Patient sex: M
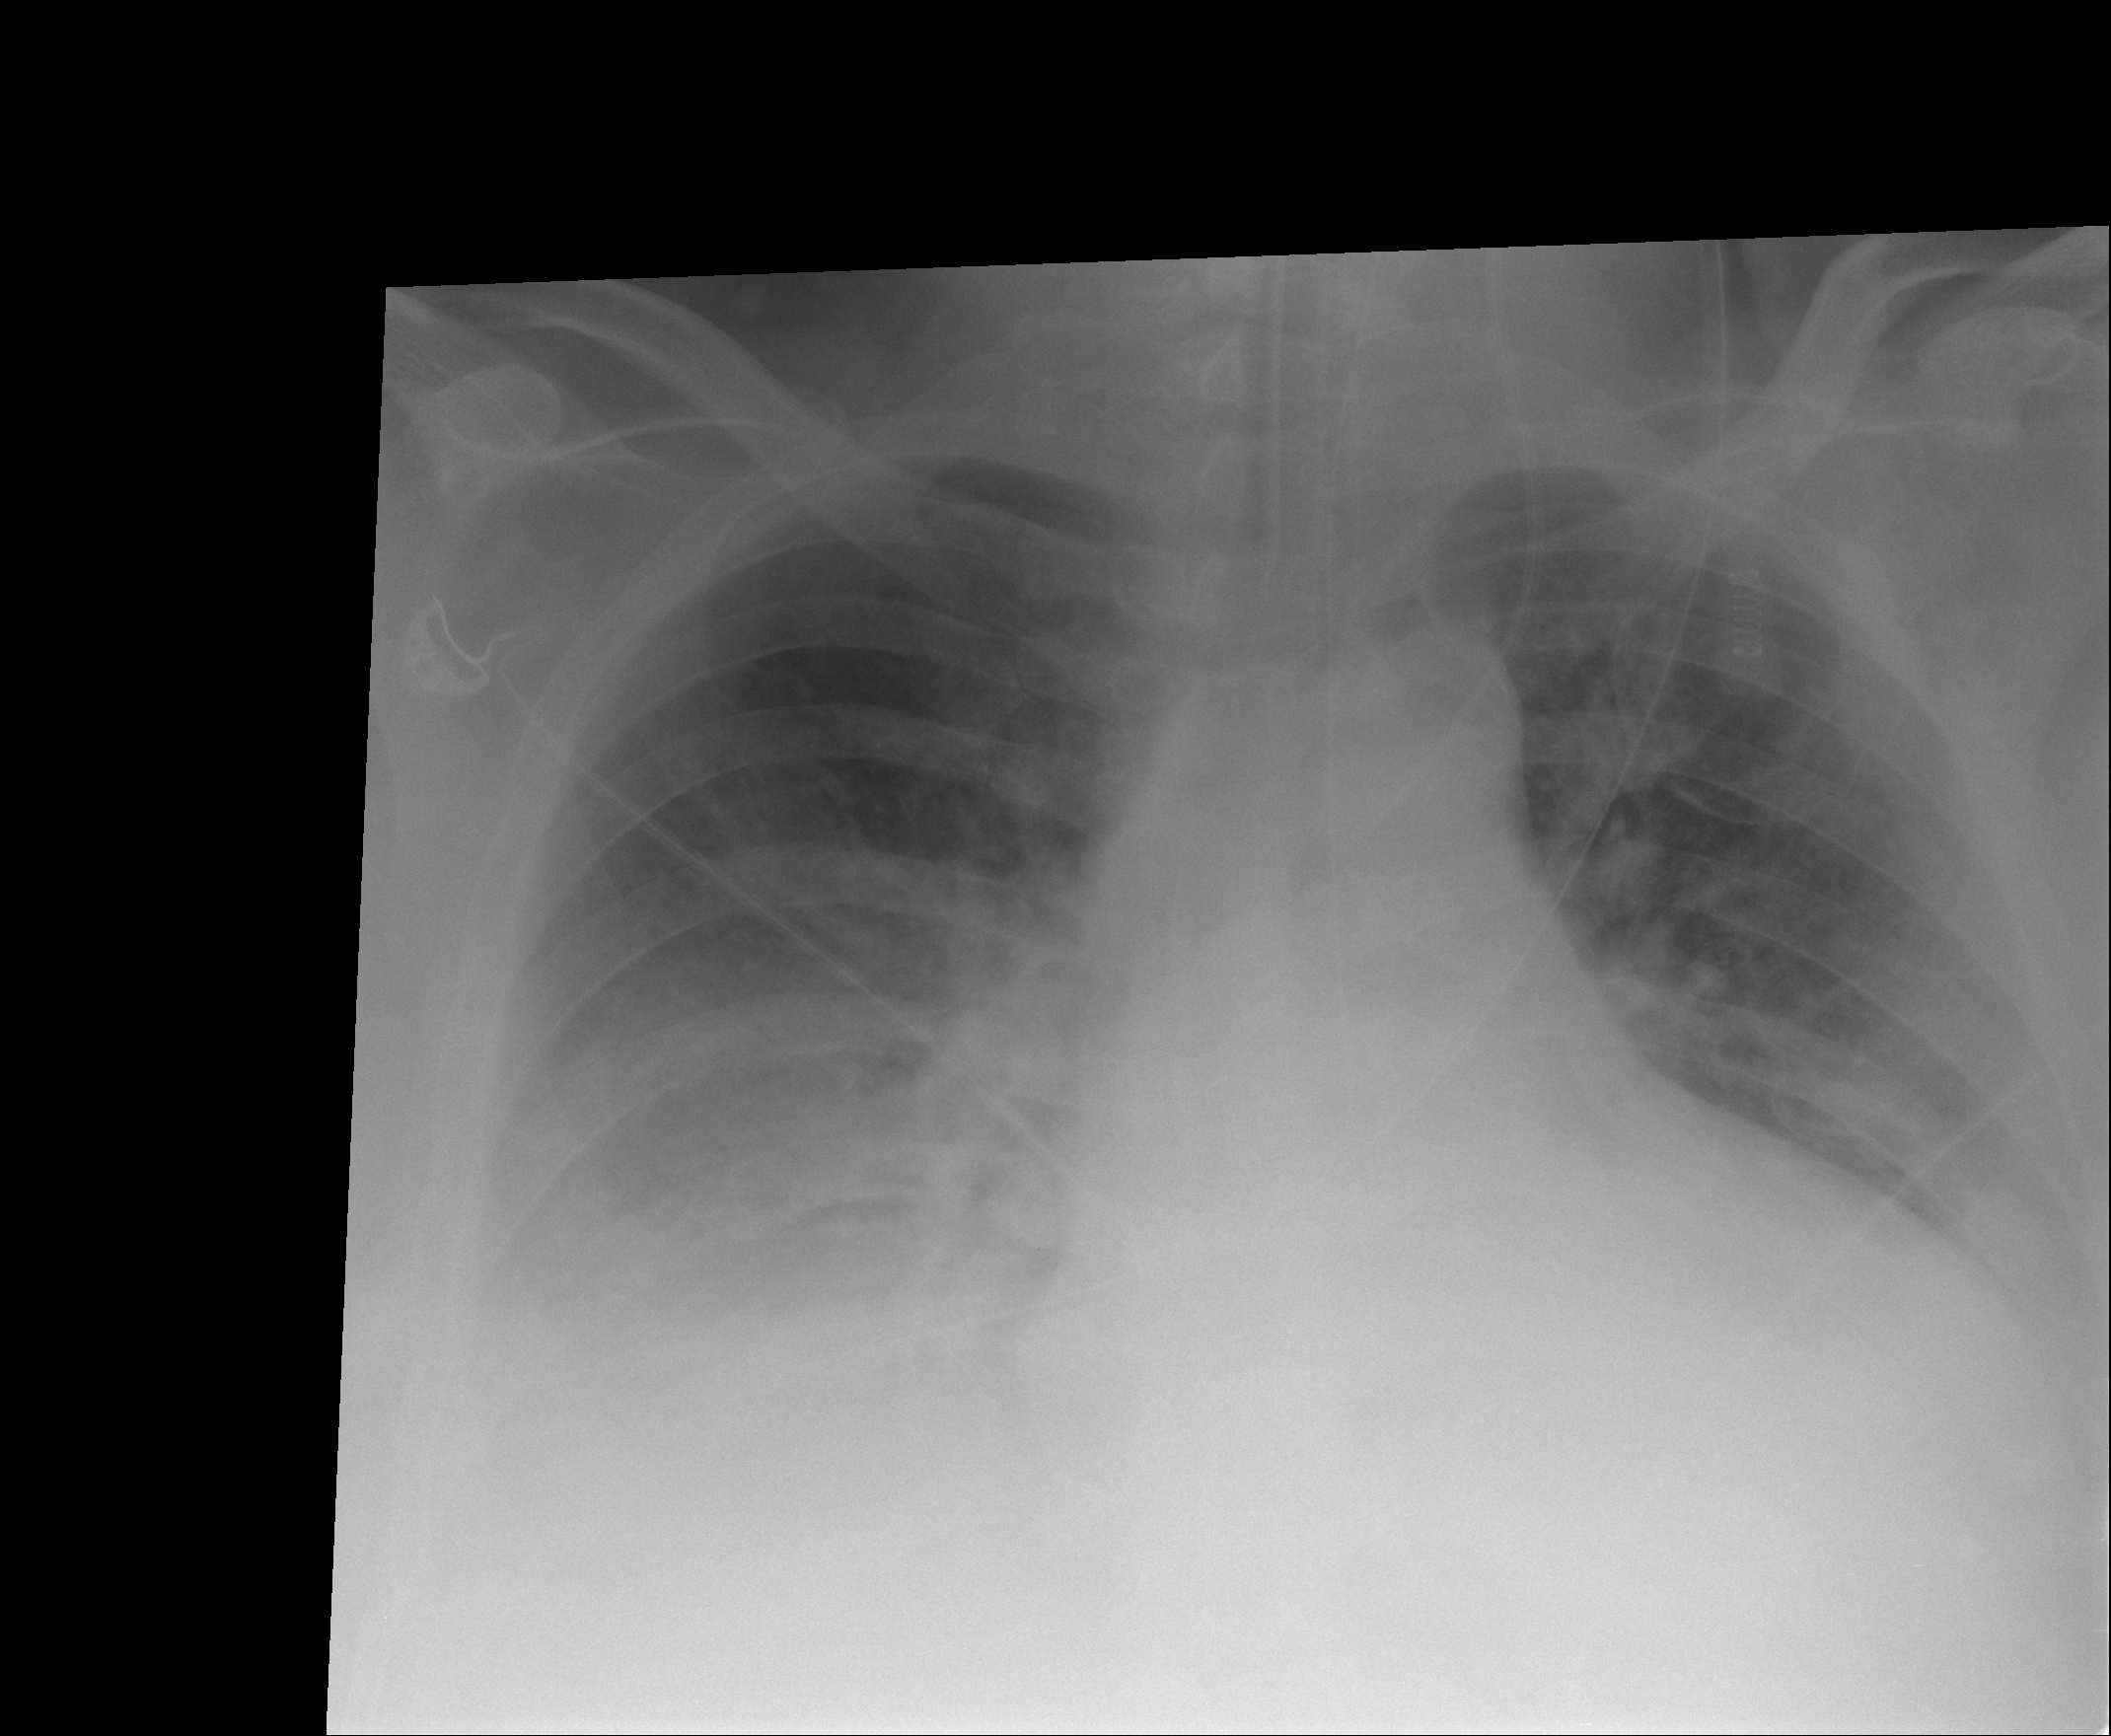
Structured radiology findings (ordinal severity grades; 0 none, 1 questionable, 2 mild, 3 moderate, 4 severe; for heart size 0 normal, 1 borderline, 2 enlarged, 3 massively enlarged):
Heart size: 2
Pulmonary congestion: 2
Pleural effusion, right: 2
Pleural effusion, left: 2
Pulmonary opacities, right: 2
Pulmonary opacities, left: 0
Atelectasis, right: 2
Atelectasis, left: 2